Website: macys
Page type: gifting
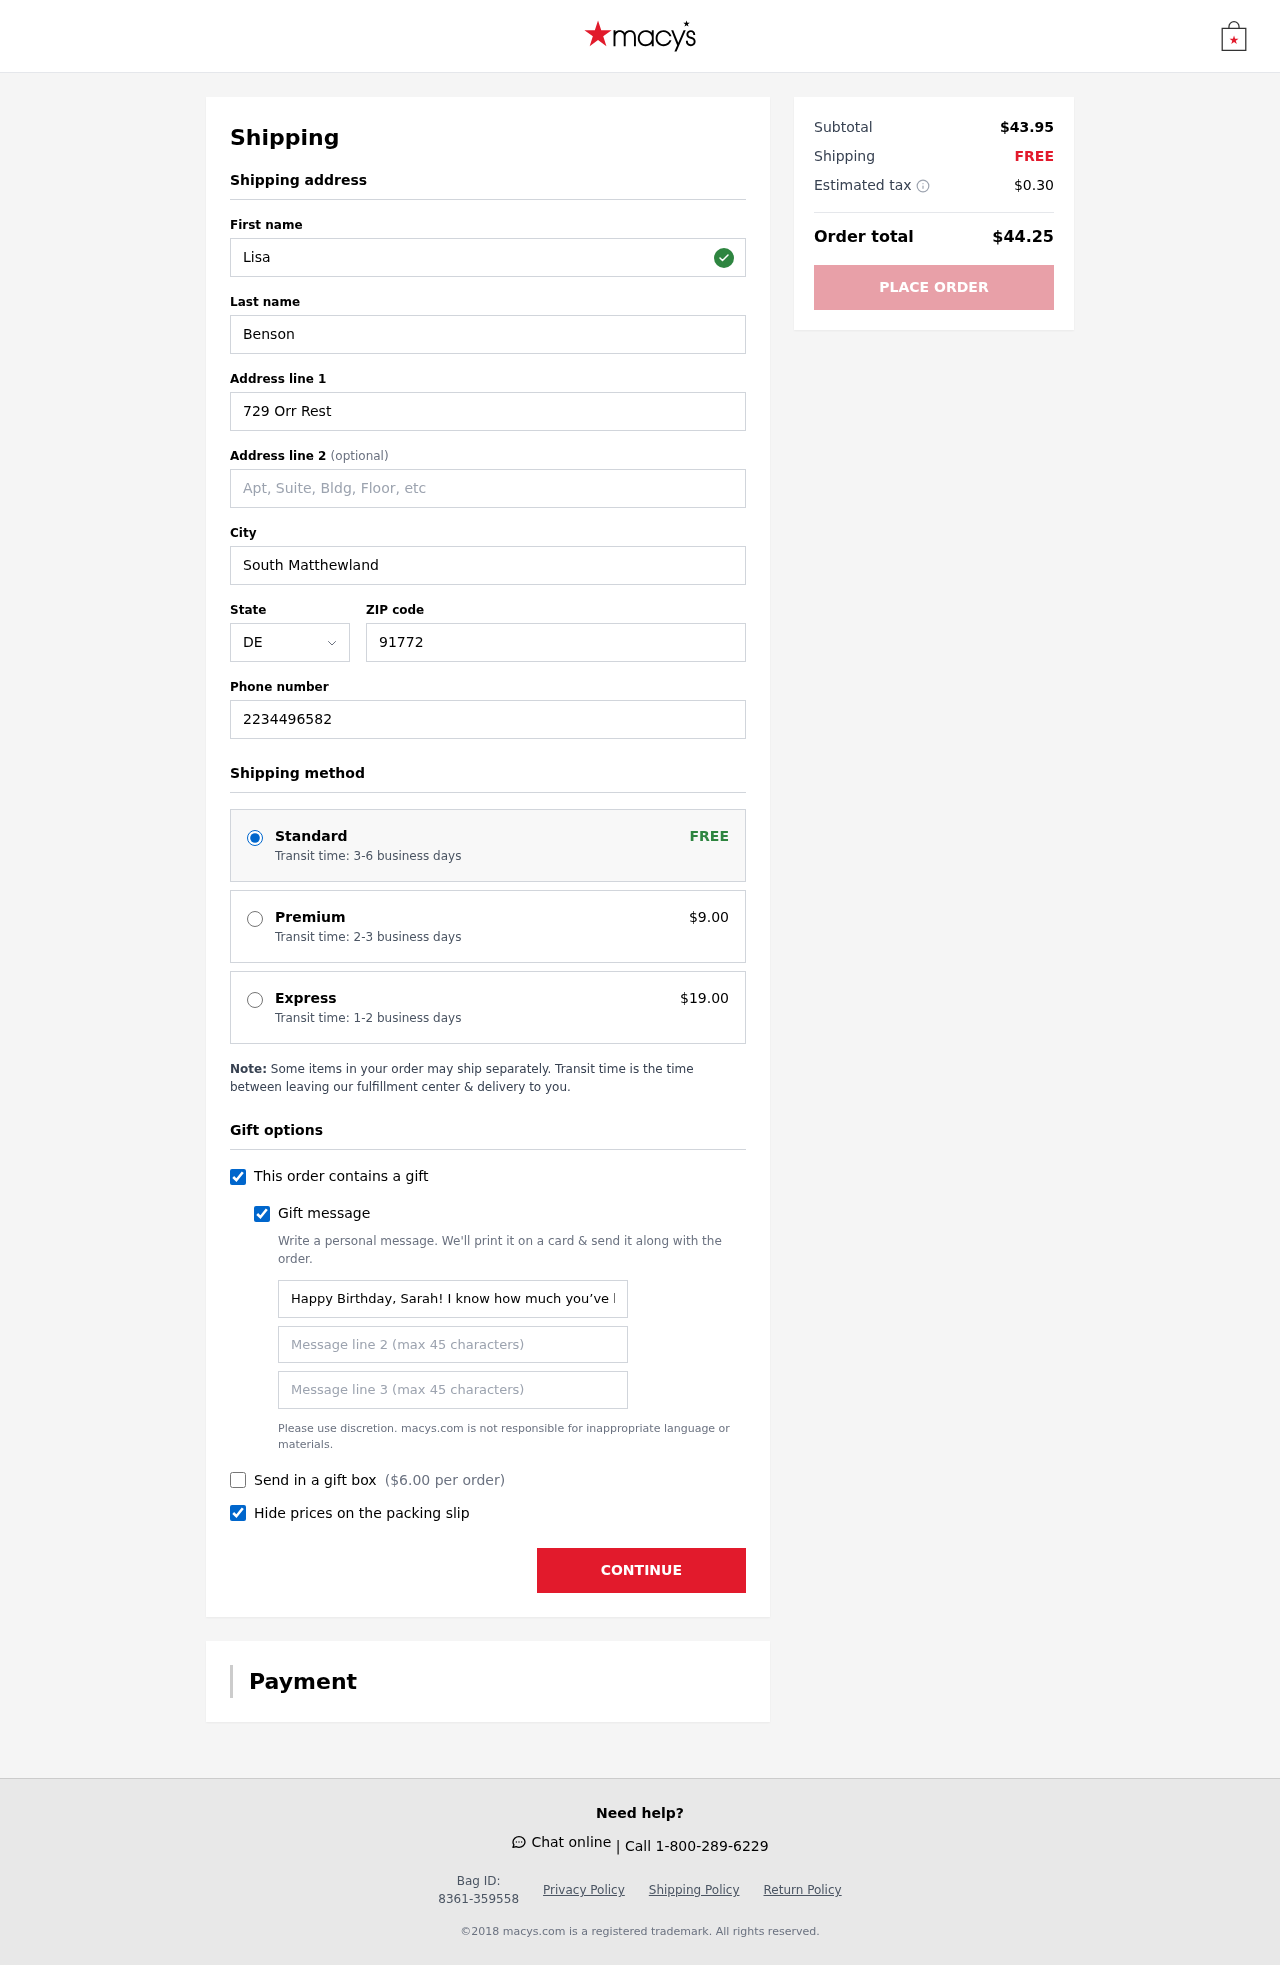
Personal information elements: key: PII_STATE_ABBR
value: DE
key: PII_FIRSTNAME
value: Lisa
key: PII_LASTNAME
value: Benson
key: PII_STREET
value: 729 Orr Rest
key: PII_CITY
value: South Matthewland
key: PII_POSTCODE
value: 91772
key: PII_PHONE
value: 2234496582
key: PII_GIFT_MESSAGE
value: Happy Birthday, Sarah! I know how much you’ve been wanting to hit the pavement with some fresh kicks—so I thought these would be perfect for your next run! Can’t wait to see you crushing those miles! Lisa
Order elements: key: ORDER_SHIPPING_STANDARD
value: Transit time: 3-6 business days
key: ORDER_SHIPPING_PREMIUM
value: Transit time: 2-3 business days
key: ORDER_SHIPPING_PREMIUM_PRICE
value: $9.00
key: ORDER_SHIPPING_EXPRESS
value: Transit time: 1-2 business days
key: ORDER_SHIPPING_EXPRESS_PRICE
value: $19.00
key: ORDER_GIFT_BOX_PRICE
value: $6.00
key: ORDER_SUBTOTAL
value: $43.95
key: ORDER_SHIPPING_COST
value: FREE
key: ORDER_TAX
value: $0.30
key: ORDER_TOTAL
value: $44.25